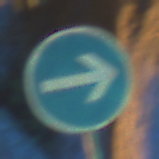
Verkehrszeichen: VorgeschriebeneFahrtrichtungHierRechts
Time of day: Night
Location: Outdoor (Urban)
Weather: PartlyCloudy
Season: NotSpecified
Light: Artificial